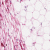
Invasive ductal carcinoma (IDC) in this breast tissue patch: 0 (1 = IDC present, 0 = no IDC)